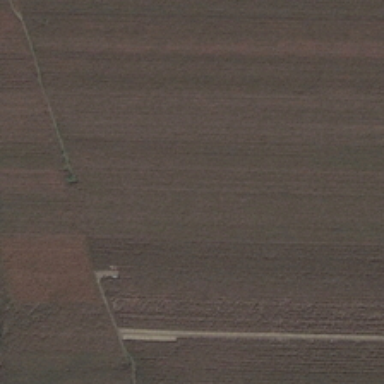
A small wild road is in a piece of farmland .